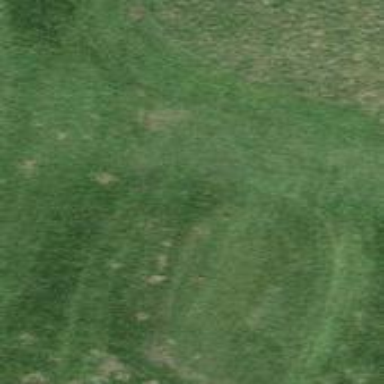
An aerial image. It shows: Golf tee on grass surface.